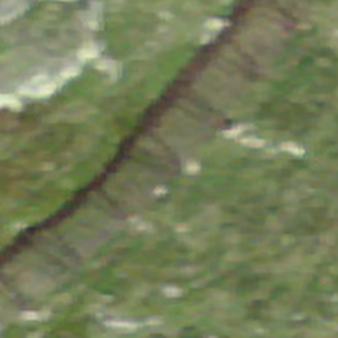
Label: other